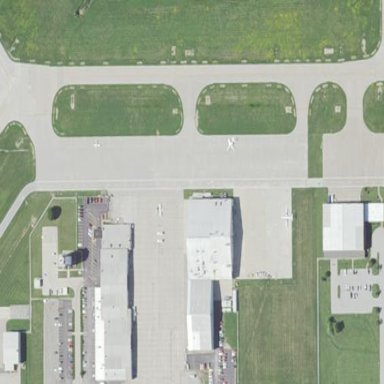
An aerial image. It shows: Apron at the airport.